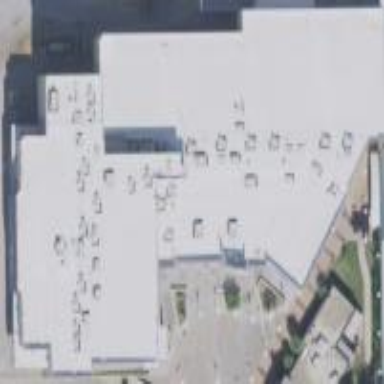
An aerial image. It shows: Cinema building.